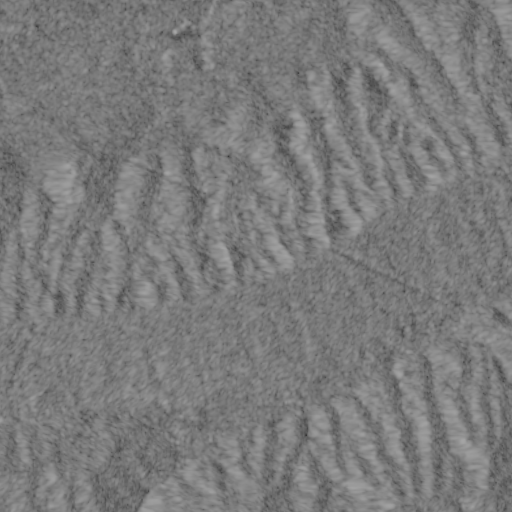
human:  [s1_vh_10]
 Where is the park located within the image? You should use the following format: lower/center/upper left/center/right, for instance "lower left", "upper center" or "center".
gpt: The park is located in the upper left of the image.
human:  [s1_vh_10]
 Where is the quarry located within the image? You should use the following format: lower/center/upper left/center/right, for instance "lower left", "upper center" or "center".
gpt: The quarry is located in the upper left of the image.
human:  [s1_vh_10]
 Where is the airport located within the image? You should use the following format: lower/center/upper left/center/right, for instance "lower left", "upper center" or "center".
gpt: There is no airport in the image.

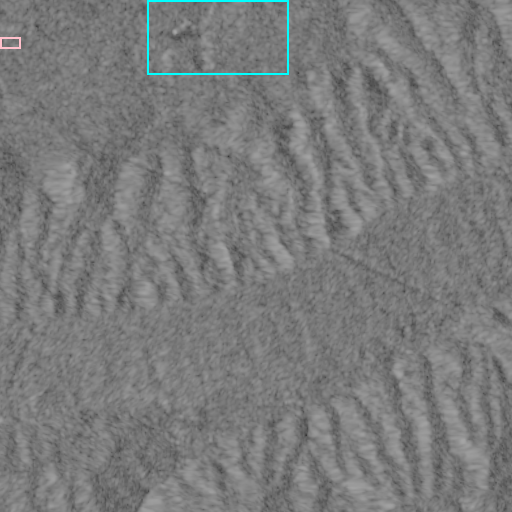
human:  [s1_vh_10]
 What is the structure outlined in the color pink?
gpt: The structure outlined in pink is a park.
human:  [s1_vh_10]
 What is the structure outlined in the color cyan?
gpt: The structure outlined in cyan is a quarry.
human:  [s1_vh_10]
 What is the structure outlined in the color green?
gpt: There is no green outline.